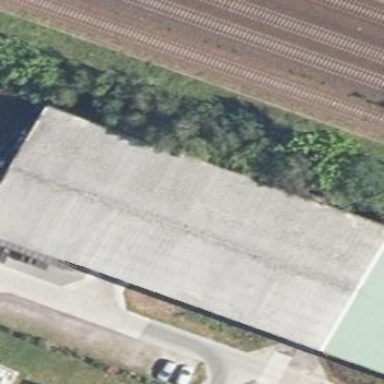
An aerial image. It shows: Industrial building.